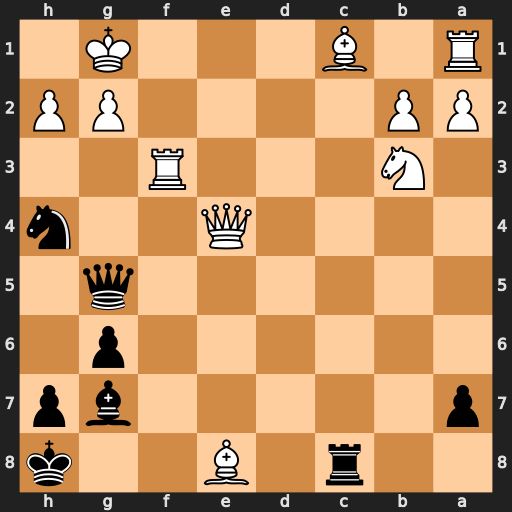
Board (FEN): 2r1B2k/p5bp/6p1/6q1/4Q2n/1N3R2/PP4PP/R1B3K1
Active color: b
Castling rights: -
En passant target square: -
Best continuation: Qxg2#